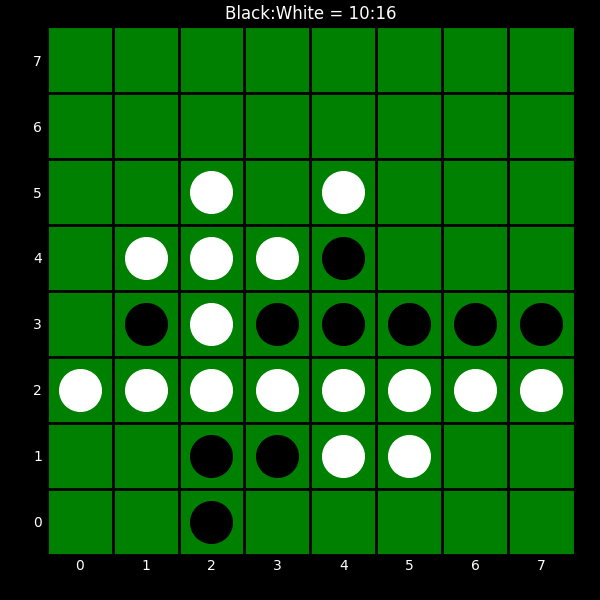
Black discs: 10
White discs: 16